Question: I have a menubar containing several menu items.

The menubar is a containing the menu items (which are also ) and inside of each menu item i have an .
Here is the HTML:
'''
<style>
.menubar-style {
width: 100%;
background-color: white;
height: 20px;
text-align:center;
}
.menuitem-style {
float: left;
width: 10%;
border-right: thin;
border-right-style:solid;
}
</style>
...
...
<div class="menubar-style">
<div class="menuitem-style"><a href="#">Link 1</a></div>
<div class="menuitem-style"><a href="#">Link 2</a></div>
<div class="menuitem-style"><a href="#">Link 3</a></div>
</div>
'''
What I want to do is change the background color of the menu item (the , not just the ) when the cursor is over top of the link.
How can I capture the event from the link and use that to paint the background color of the entire menu item?
Better yet, is there a way to check if the mouse is over the entire menu item (the not just the link)? That would be a better option because the menu item would change color with the mouse anywhere over the box not just the link.
Thanks in advanced!
Jan
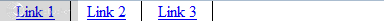
Answer: you can simply add ':hover' selector to any predefined style to only apply it while the mouse is hovering over that particular object
'''
.menuitem-style:hover {
background-color: red; // only changes to red if the mouse is hovering.
}
'''